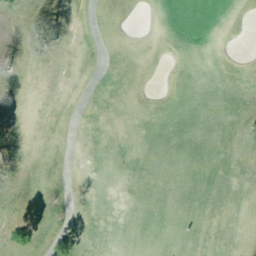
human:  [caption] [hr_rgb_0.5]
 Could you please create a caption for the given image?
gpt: A part of a golf course with green turfs and some bunkers .

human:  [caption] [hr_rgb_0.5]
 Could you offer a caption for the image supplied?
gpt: There are turfs and some bunkers and trees in the golf course .

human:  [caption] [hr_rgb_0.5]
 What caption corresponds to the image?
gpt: This is a part of a golf course with green turfs and some bunkers and trees .

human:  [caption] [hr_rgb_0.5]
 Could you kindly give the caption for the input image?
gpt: A part of a golf course with green turfs and some bunkers and trees .

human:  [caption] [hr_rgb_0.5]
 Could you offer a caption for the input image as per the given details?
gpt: Green turfs and some bunkers and trees in the golf course .